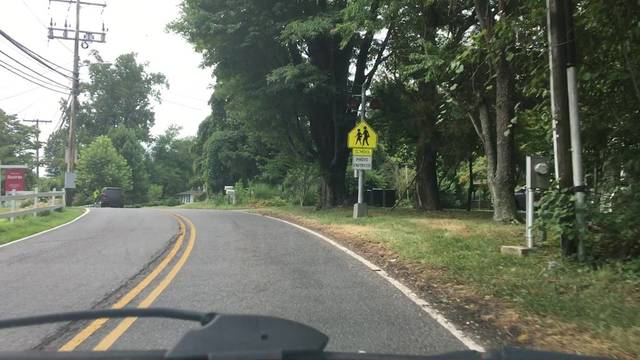
Region: United States
Coordinates: 38.989, -76.774